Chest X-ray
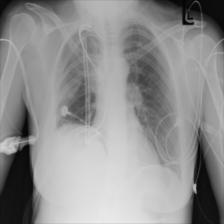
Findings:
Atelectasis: negative
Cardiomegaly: negative
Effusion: negative
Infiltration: negative
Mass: negative
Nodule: negative
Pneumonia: negative
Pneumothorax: negative
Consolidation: negative
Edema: negative
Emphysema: negative
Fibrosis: negative
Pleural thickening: negative
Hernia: negative